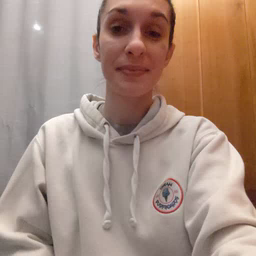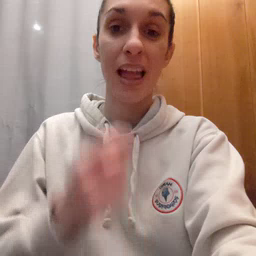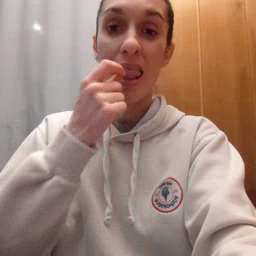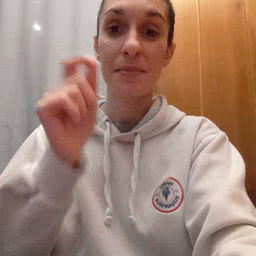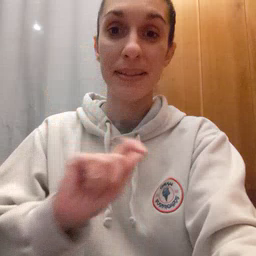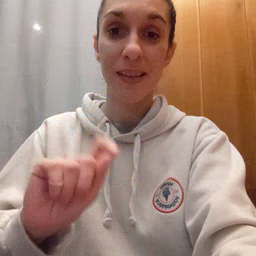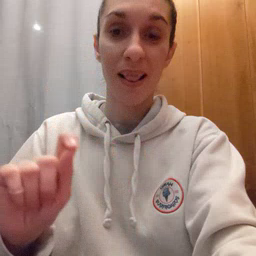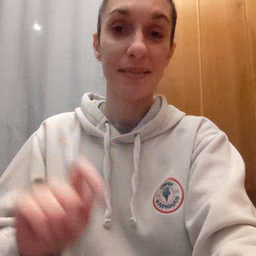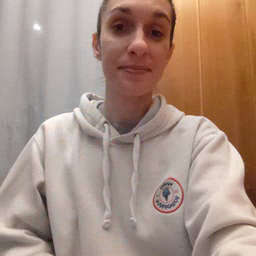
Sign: pencil